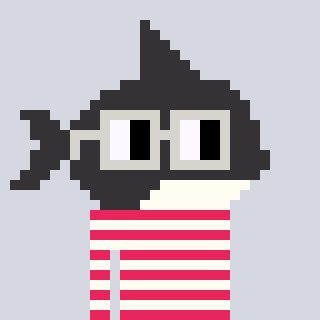
a pixel art character with square light gray glasses, a orca-shaped head and a grayscale-colored body on a cool background